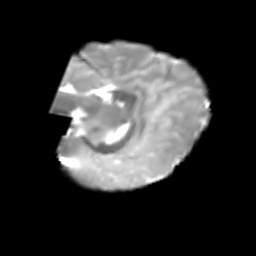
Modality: T2w
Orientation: sagittal
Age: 6
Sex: female
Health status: healthy